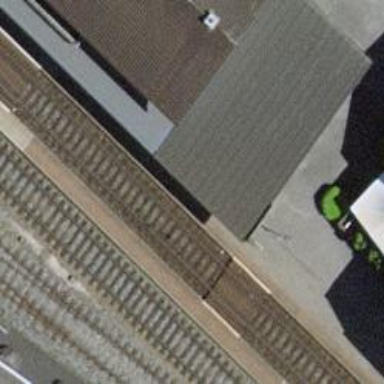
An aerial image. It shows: Railway signal.